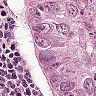
Metastatic tissue present: yes